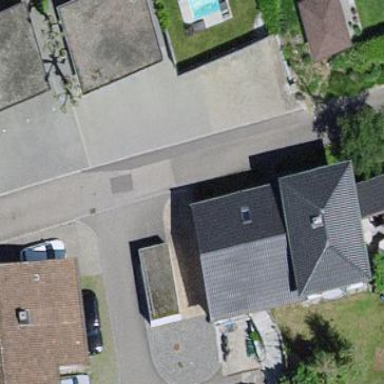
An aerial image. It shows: Detached building.